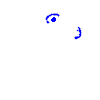
Particle: electron